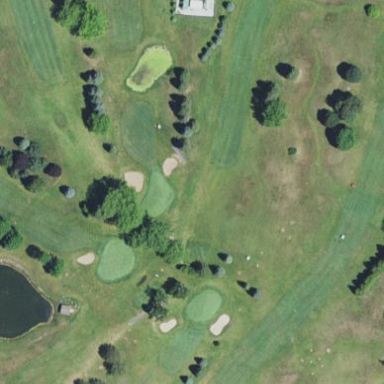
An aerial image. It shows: Grassy area designated as golf fairway.